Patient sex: M
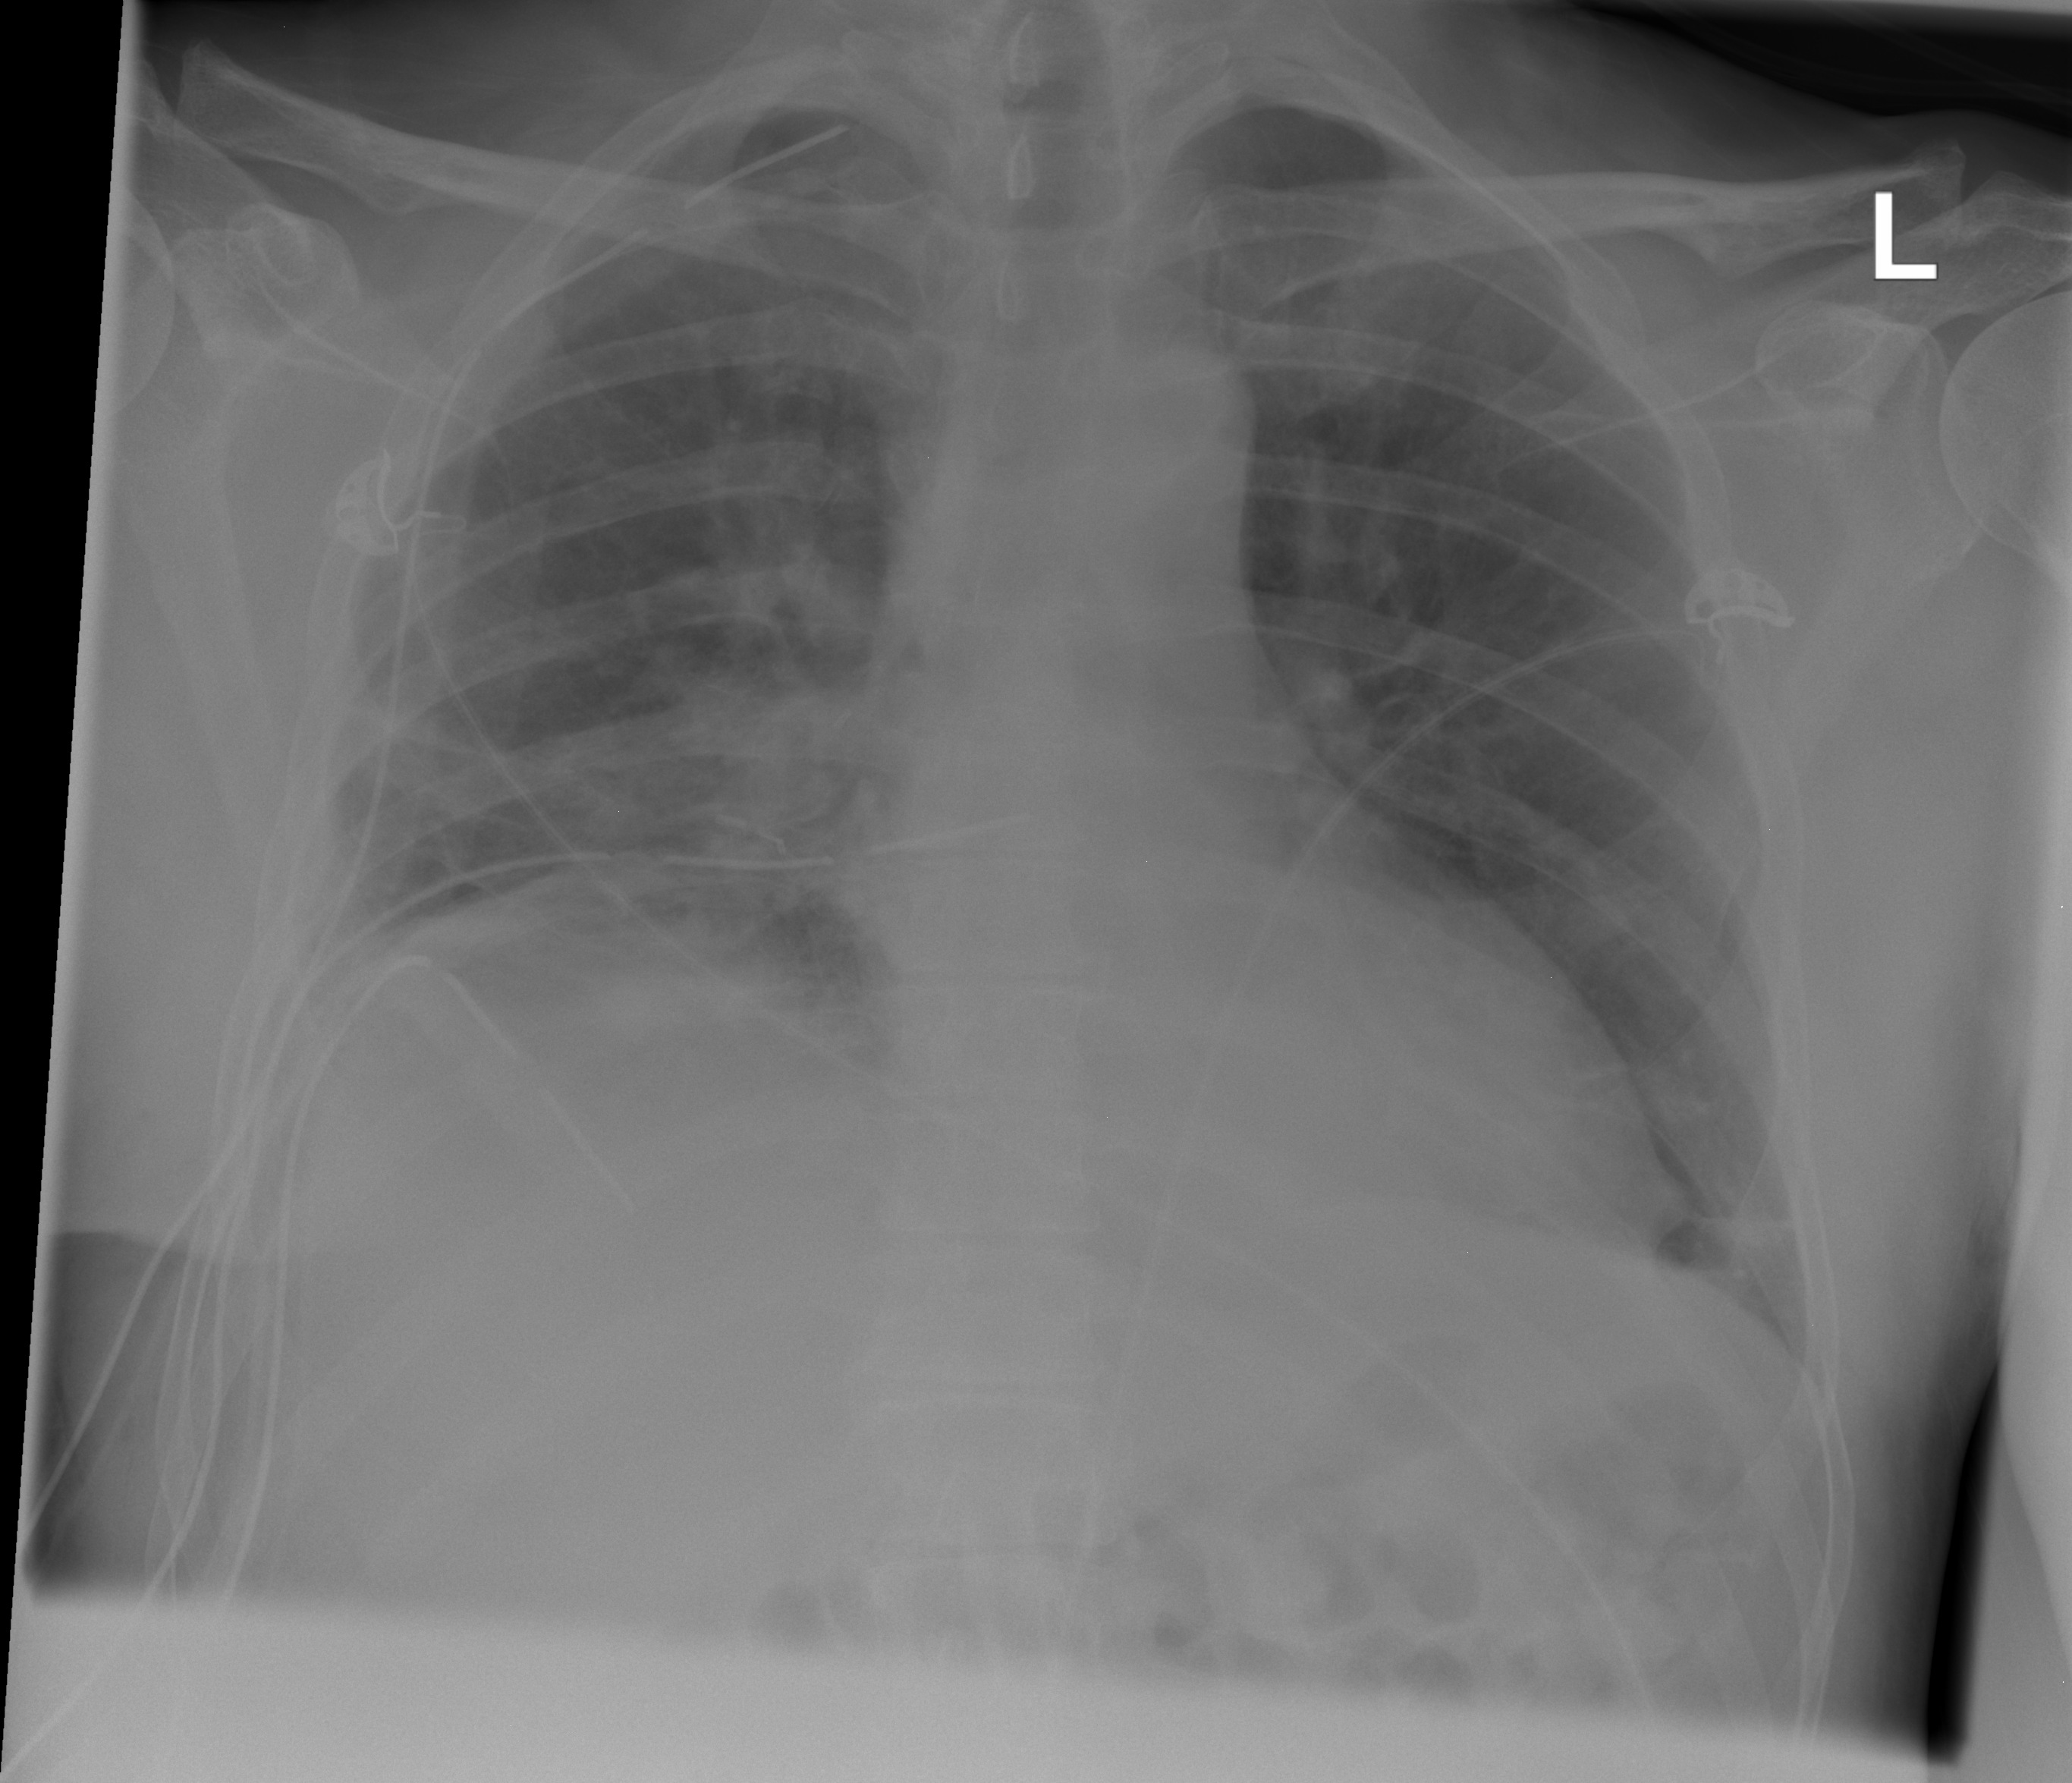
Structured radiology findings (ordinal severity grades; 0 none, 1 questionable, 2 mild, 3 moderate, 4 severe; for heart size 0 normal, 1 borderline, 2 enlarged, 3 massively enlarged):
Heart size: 0
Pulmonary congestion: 2
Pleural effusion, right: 1
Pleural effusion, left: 0
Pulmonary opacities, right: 1
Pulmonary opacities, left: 0
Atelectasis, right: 2
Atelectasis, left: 1